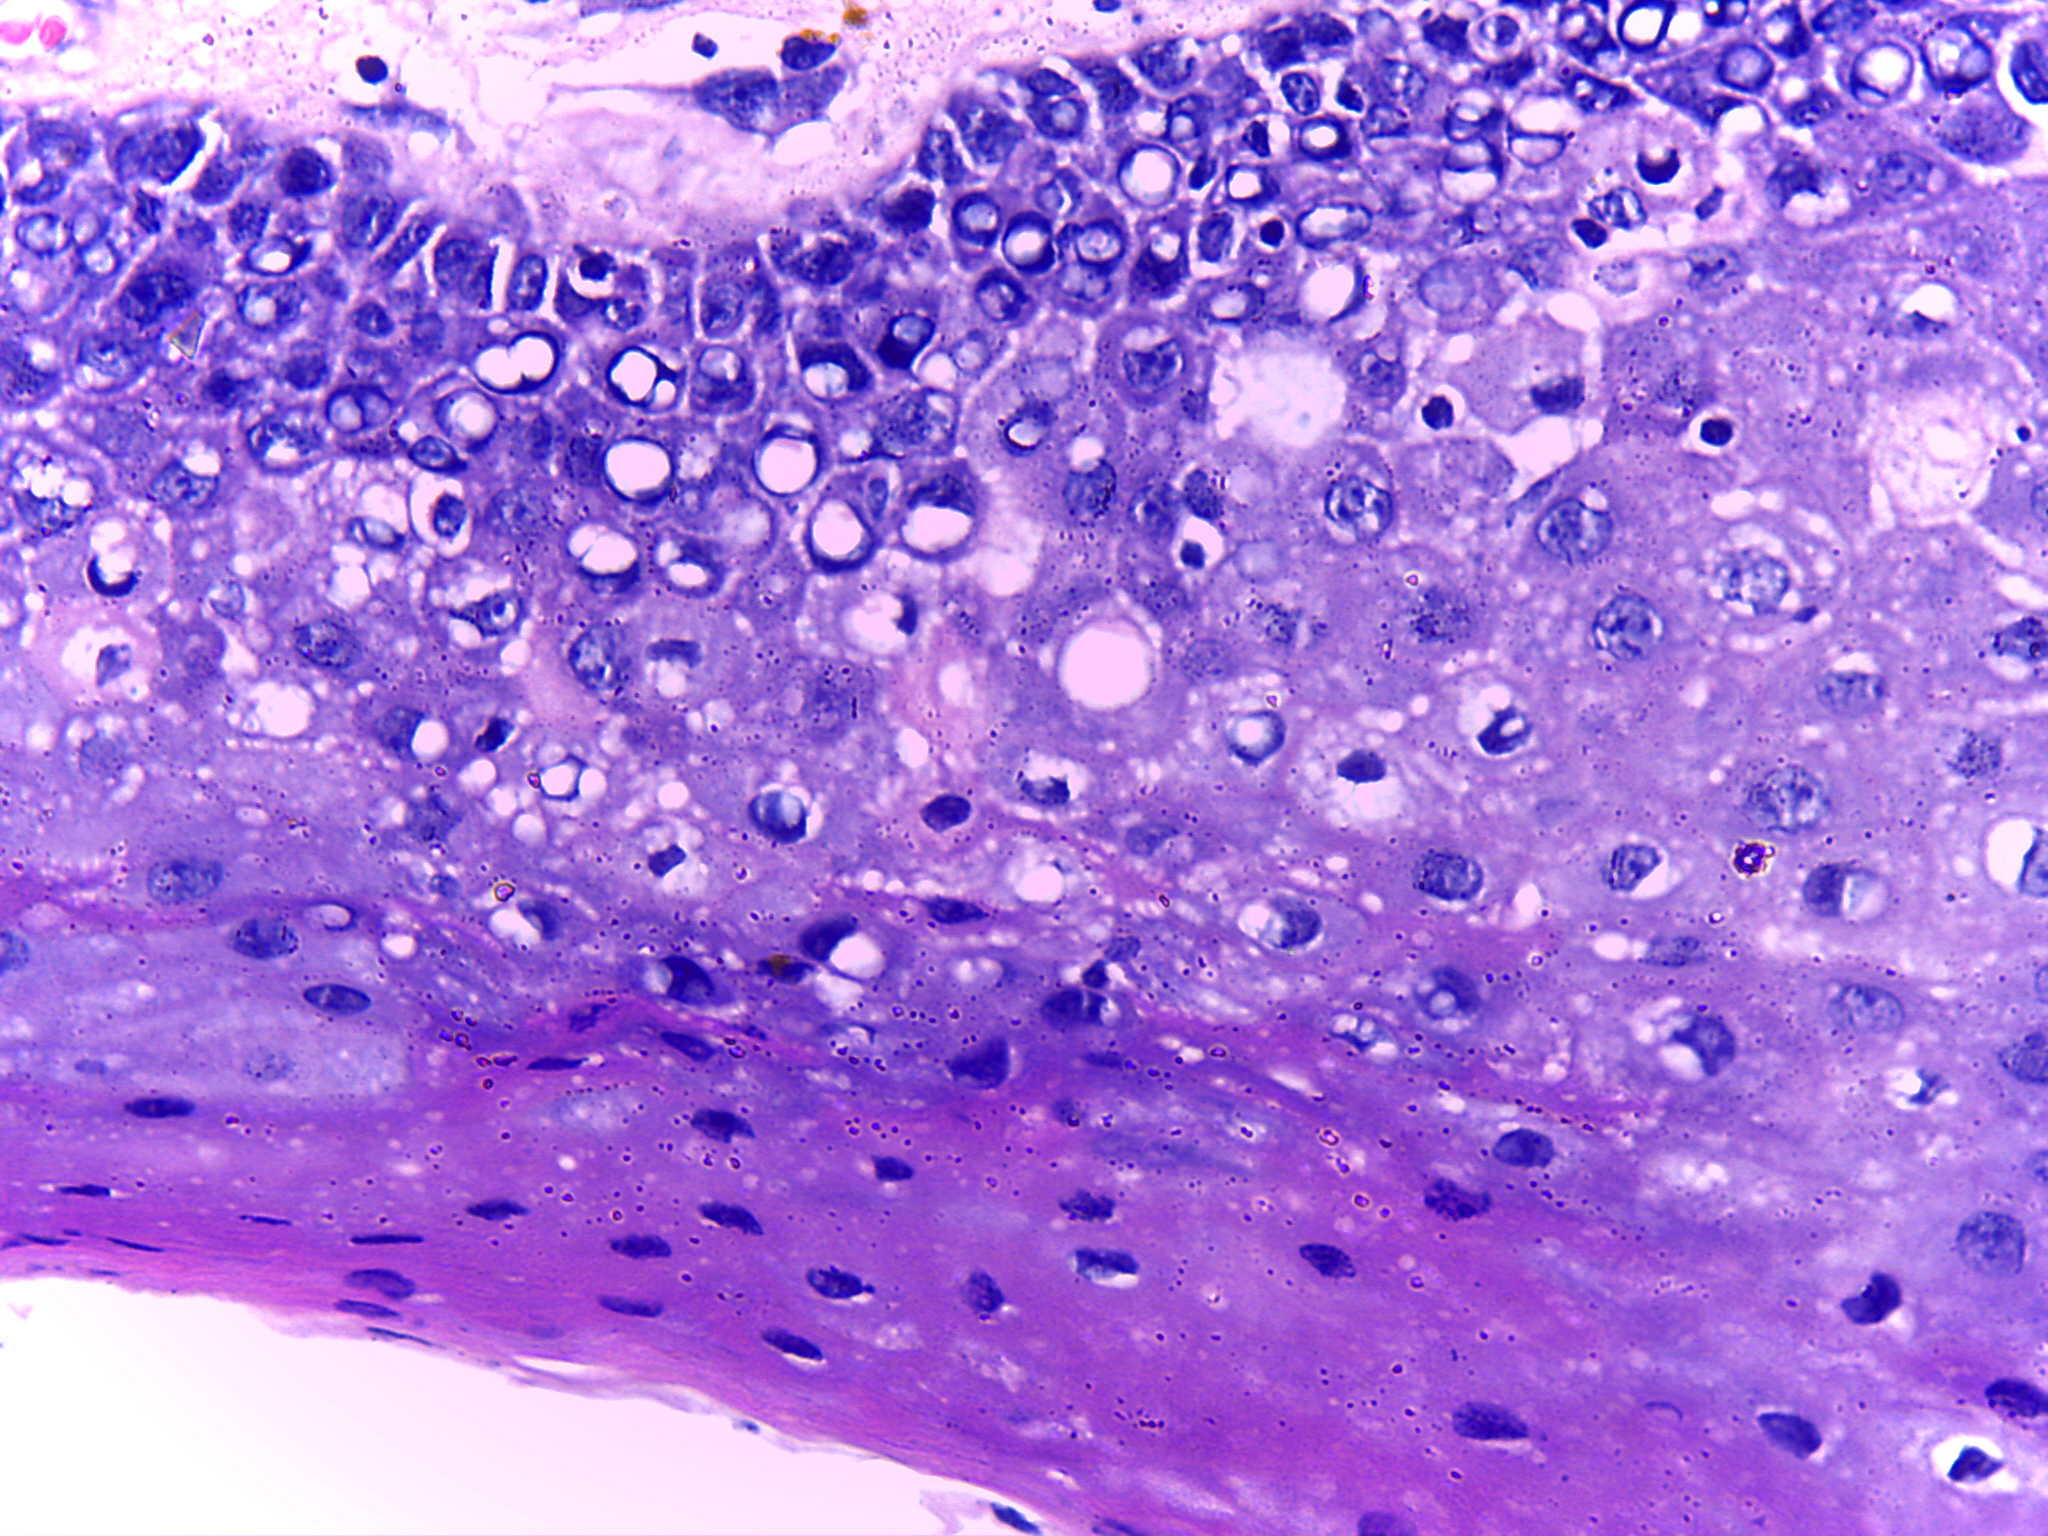
Diagnosis: OSCC